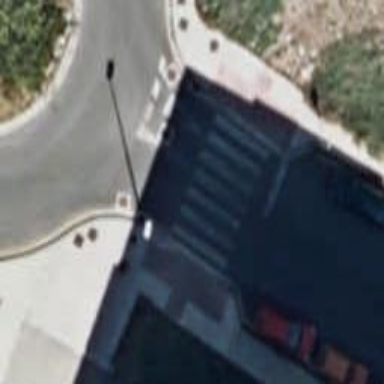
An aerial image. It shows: Uncontrolled road crossing.